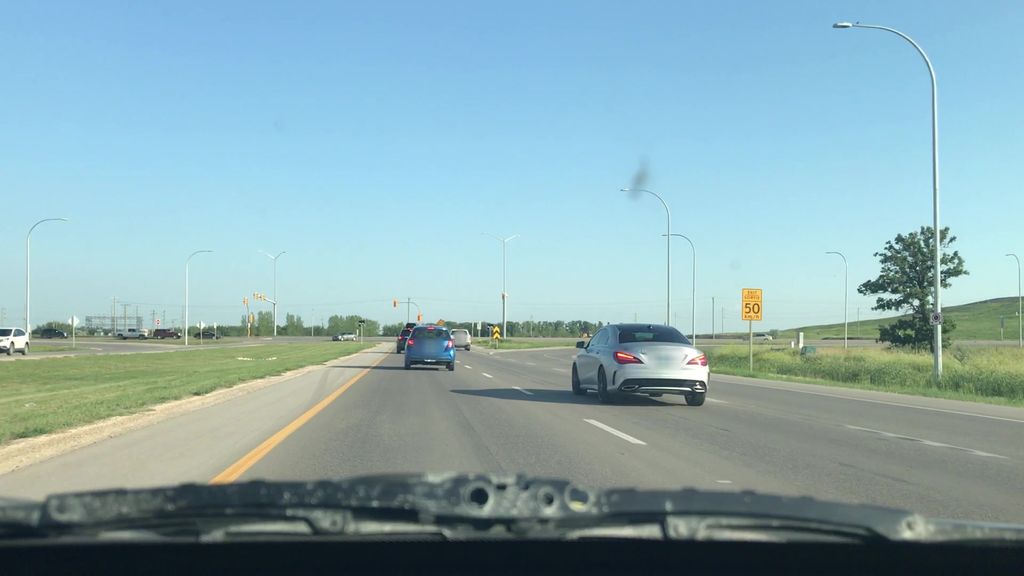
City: winnipeg